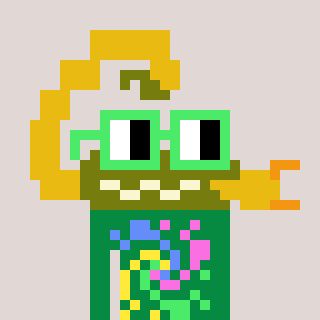
a pixel art character with square light green glasses, a scorpion-shaped head and a green-colored body on a warm background